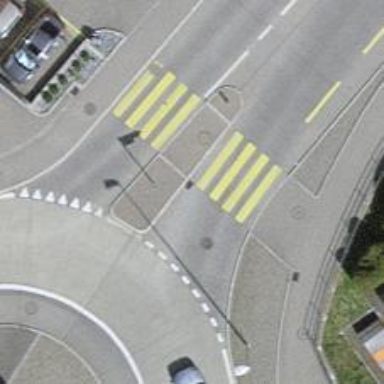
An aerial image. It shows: Secondary road with asphalt surface. It has lanes for both sidewalk and cycleway.